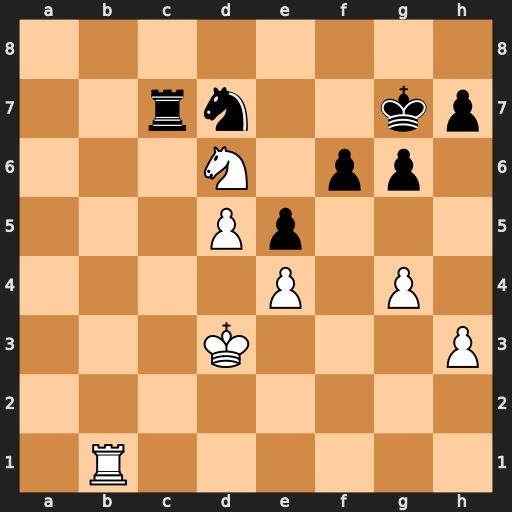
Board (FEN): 8/2rn2kp/3N1pp1/3Pp3/4P1P1/3K3P/8/1R6
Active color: w
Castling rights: -
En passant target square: -
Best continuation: Ne8+ Kf7 Nxc7